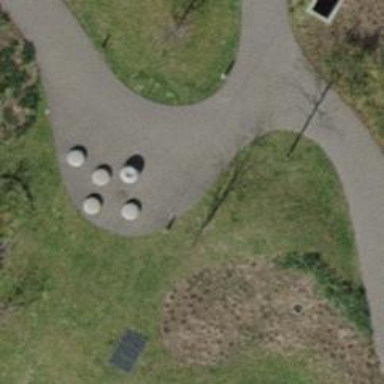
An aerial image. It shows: Bench.